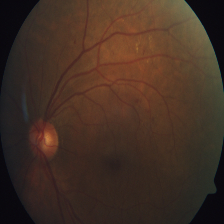
Diabetic retinopathy grade: Severe